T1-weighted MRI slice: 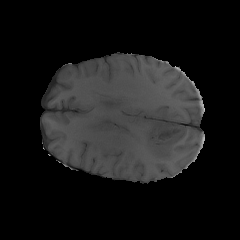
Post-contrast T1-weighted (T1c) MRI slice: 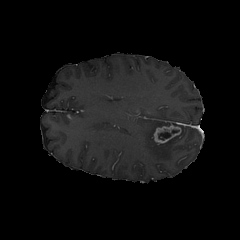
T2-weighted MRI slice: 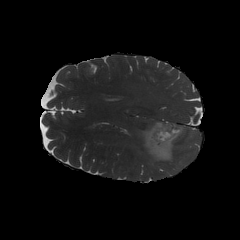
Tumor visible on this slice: yes